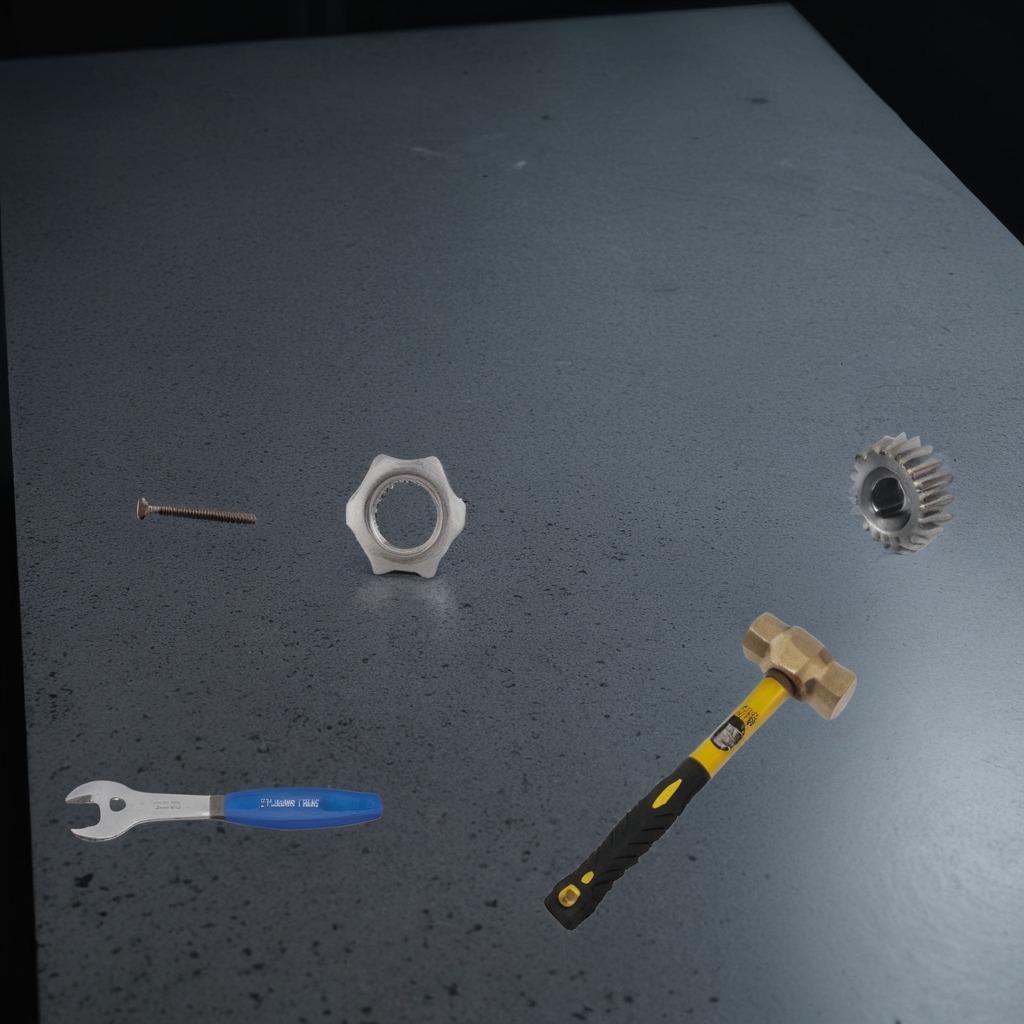
A gear with teeth, hammer, screwdriver, nut, and wrench are lying on a clean granite table inside a workshop at night.